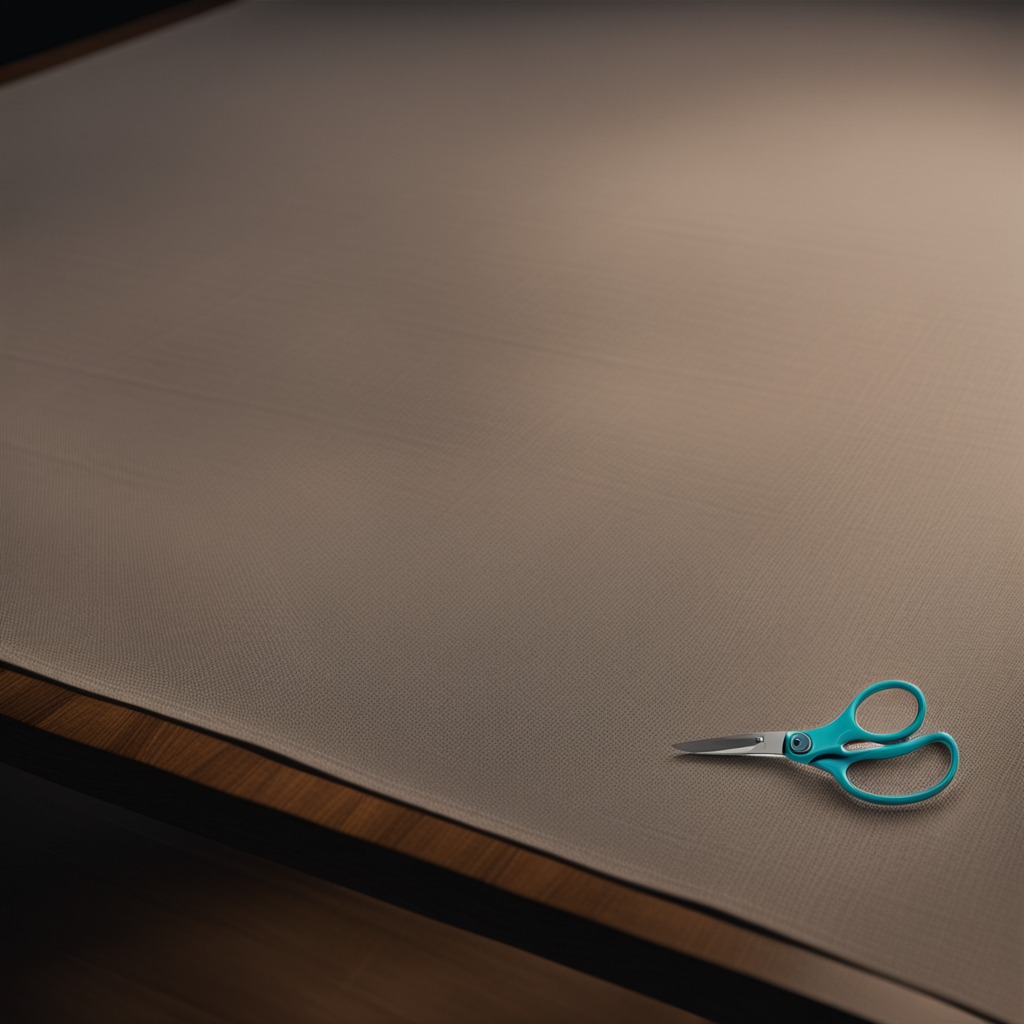
A scissor is lying on the wooden table.